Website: home-depot
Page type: stored-credit-cards
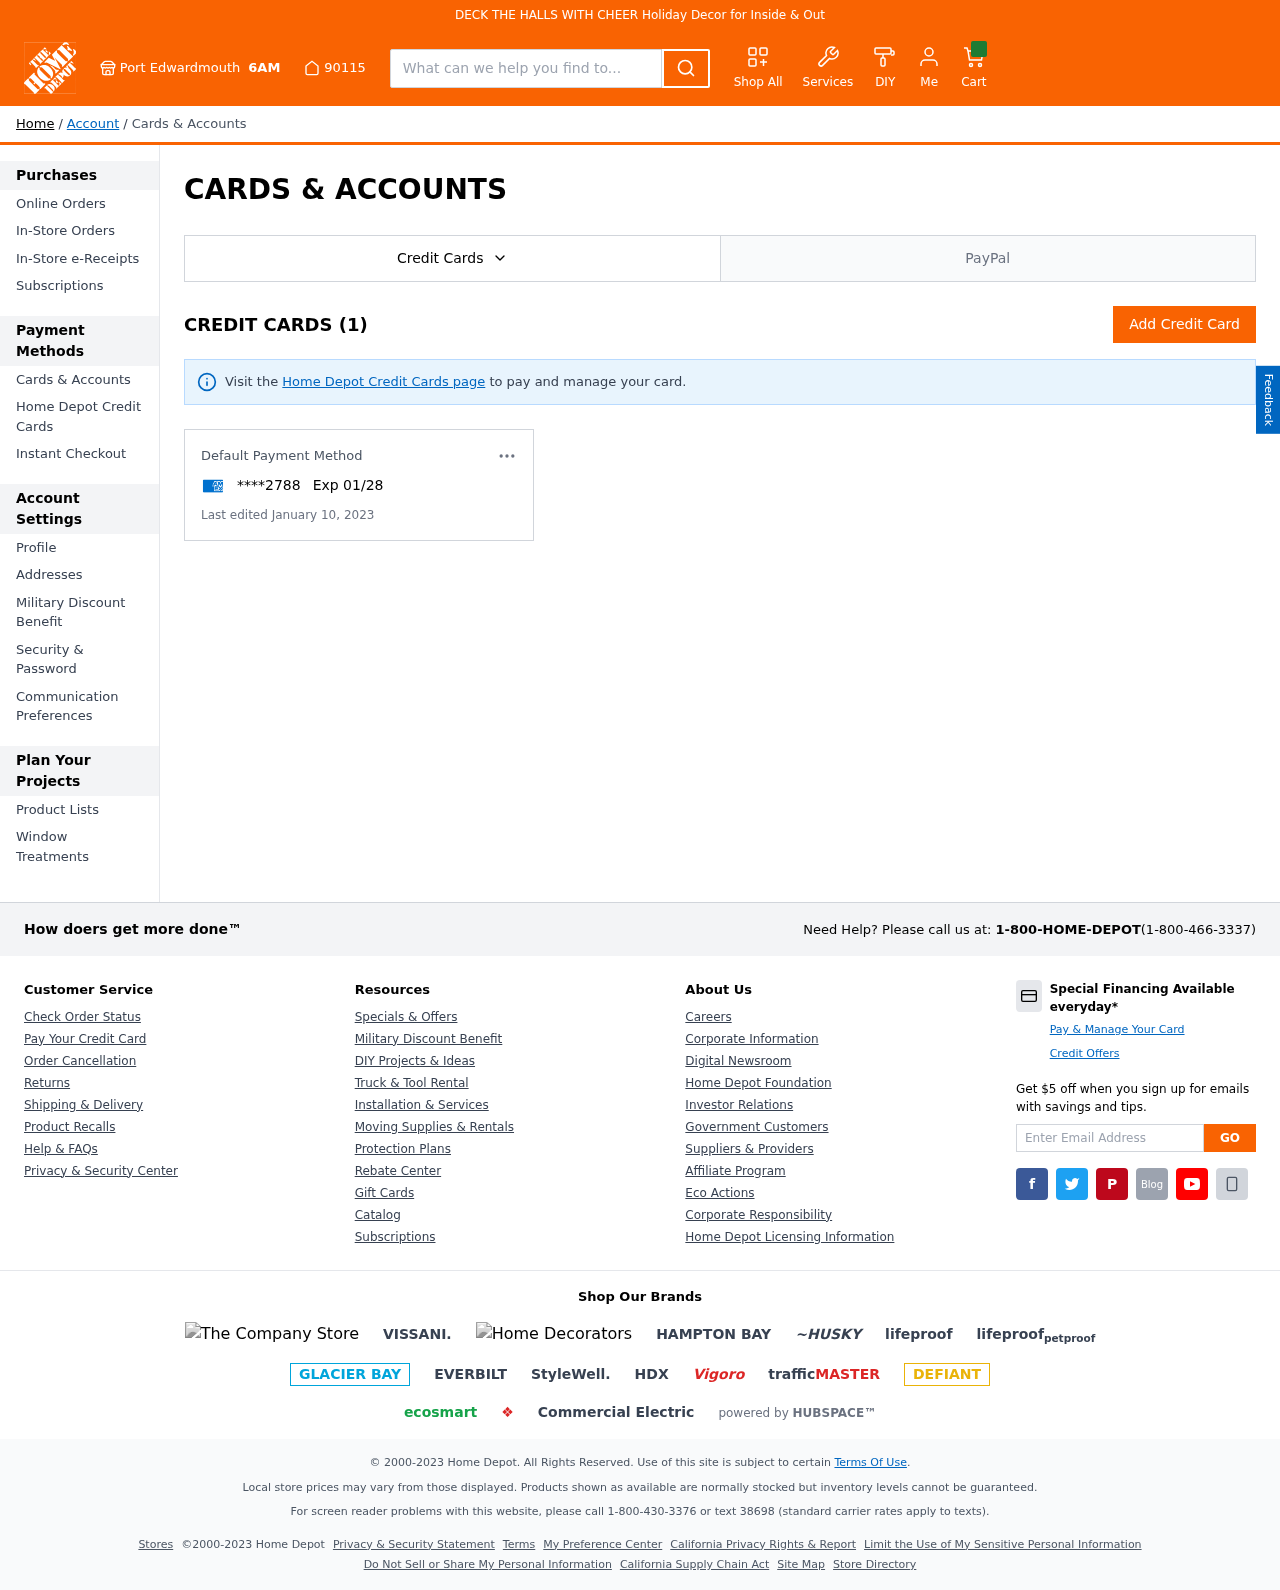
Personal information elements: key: PII_CARD_EXPIRY
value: Exp 01/28
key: PII_CARD_LAST4
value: ****2788
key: PII_CITY
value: Port Edwardmouth
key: PII_POSTCODE
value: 90115
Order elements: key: ORDER_DATE
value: January 10, 2023
Search elements: key: HEADER_SEARCH
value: What can we help you find to...